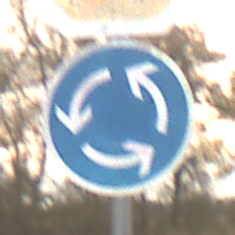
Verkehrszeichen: Kreisverkehr
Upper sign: Stop
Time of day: MorningAfternoon
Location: Outdoor (Nature)
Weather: Overcast
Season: NotSpecified
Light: Natural